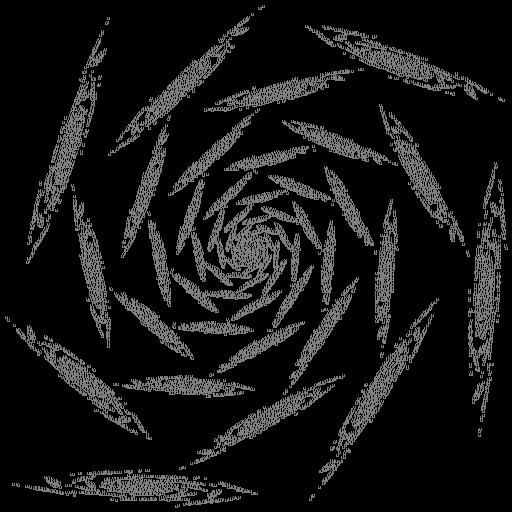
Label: rose